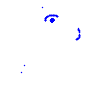
Particle: electron